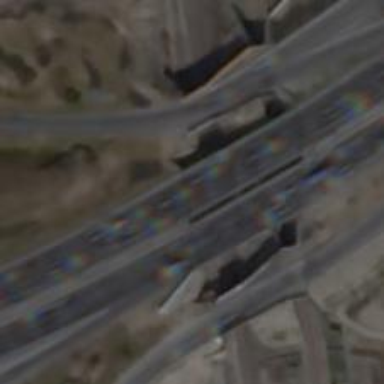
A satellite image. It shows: Trunk highway bridge.